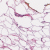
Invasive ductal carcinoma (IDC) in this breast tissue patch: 0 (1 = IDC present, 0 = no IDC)